Question: In the code below, I'm trying to create a repository with http post, but I always get 400 bad request, when I send the http post with poster, I got 201 created, what's wrong with this code?
'''
token = raw_input('Access Token: ')
url = 'https://api.github.com/user/repos?access_token=' + token
values = {"name":"newnewnewnew"}
data = urllib.urlencode(values)
req = urllib2.Request(url,data)
response = urllib2.urlopen(req)
the_page = response.read();
print the_page
'''
Poster:

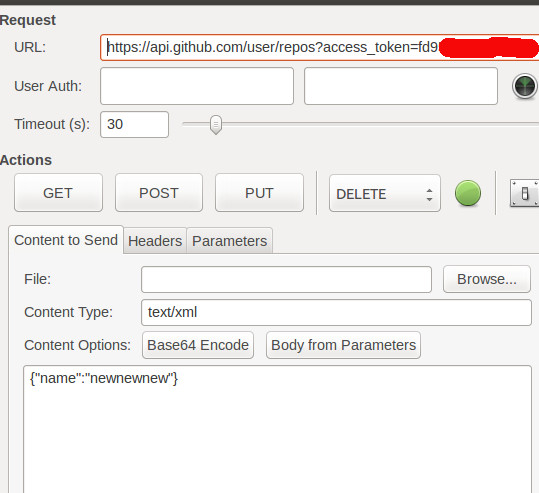
Answer: According to <URL>, for 'POST' request, the parameters should be encoded with and the content-type should be 'application/json':
'''
import json
....
token = raw_input('Access Token: ')
url = 'https://api.github.com/user/repos?access_token=' + token
values = {"name": "newnewnewnew"}
data = json.dumps(values) # <---
req = urllib2.Request(url, data, headers={'Content-Type': 'application/json'}) # <---
response = urllib2.urlopen(req)
the_page = response.read()
print the_page
'''